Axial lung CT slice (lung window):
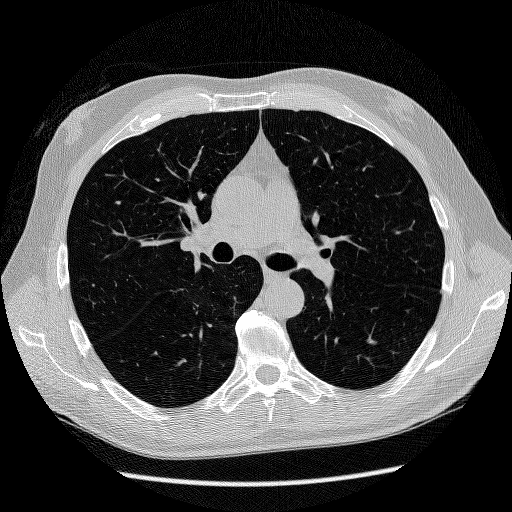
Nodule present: no